Here is the wavelet time-frequency representation (scalogram) of a rolling-element bearing's vibration measurement. Based on the visible evidence, which condition applies: normal, inner_race, outer_race, ball?
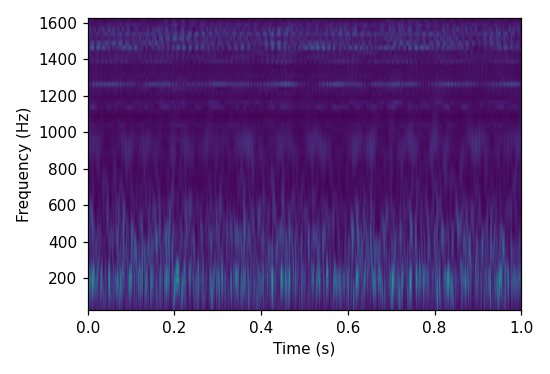
Answer: outer_race